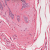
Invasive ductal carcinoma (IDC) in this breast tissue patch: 0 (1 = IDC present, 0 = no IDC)